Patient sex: F
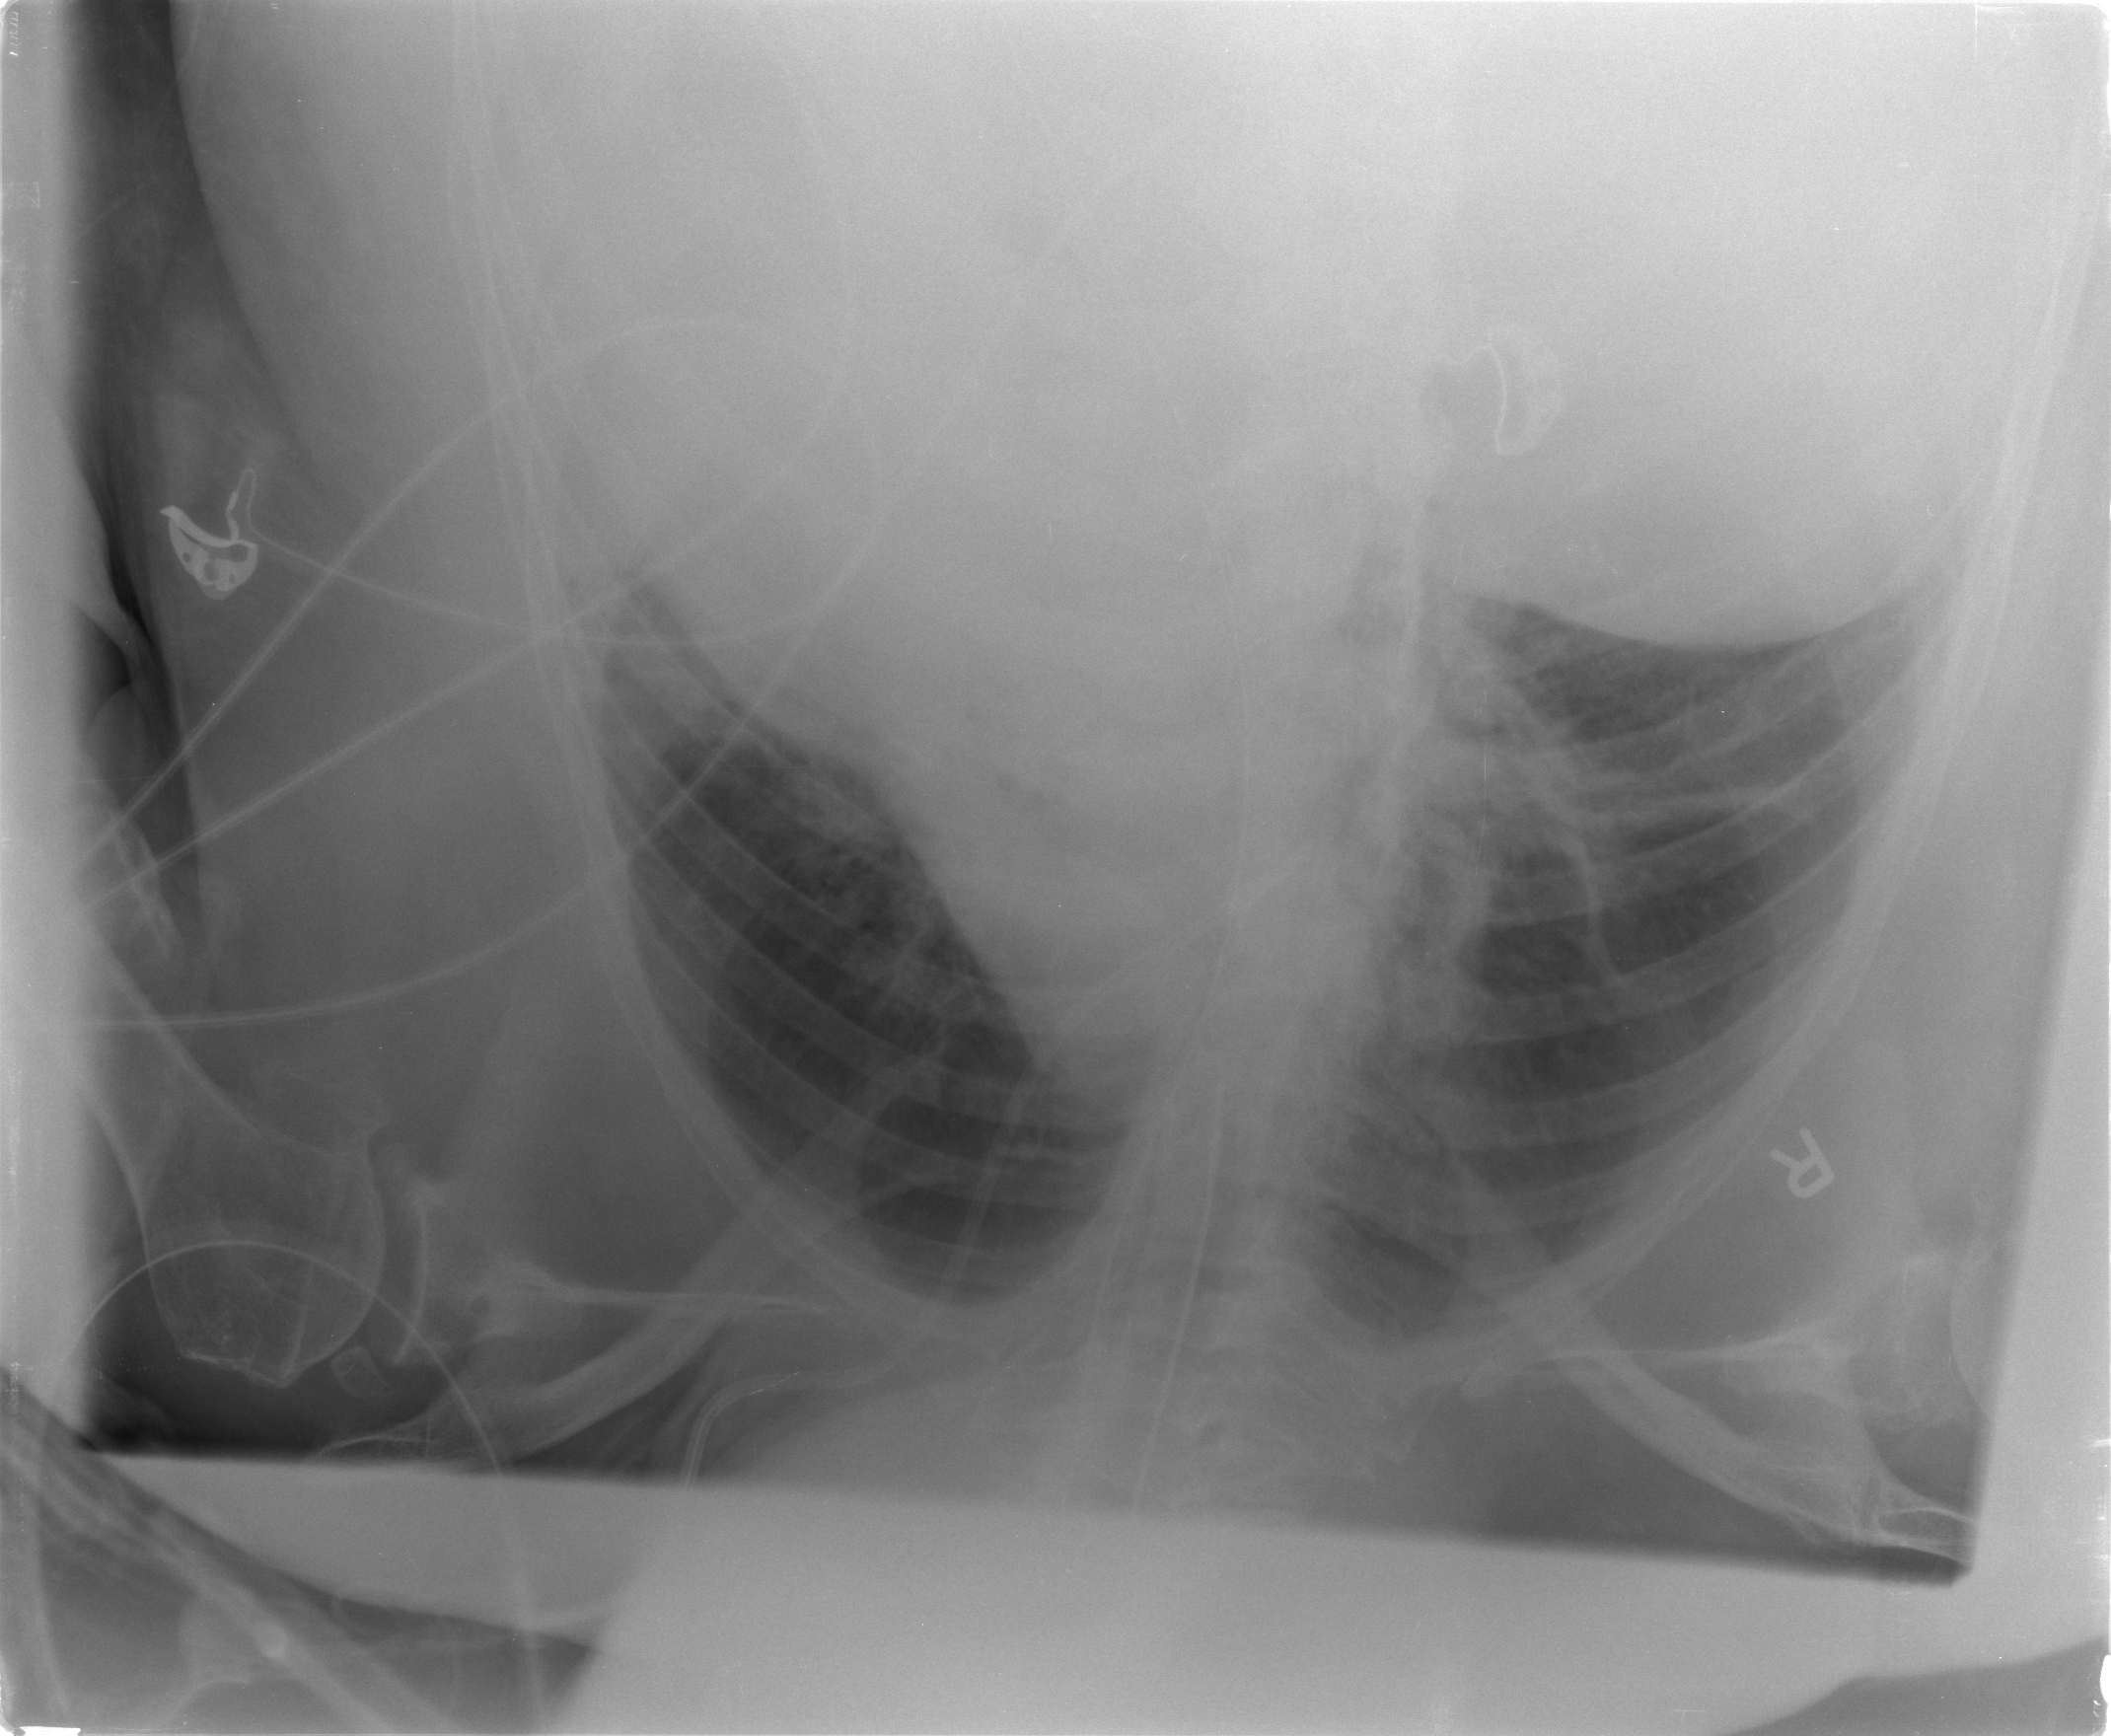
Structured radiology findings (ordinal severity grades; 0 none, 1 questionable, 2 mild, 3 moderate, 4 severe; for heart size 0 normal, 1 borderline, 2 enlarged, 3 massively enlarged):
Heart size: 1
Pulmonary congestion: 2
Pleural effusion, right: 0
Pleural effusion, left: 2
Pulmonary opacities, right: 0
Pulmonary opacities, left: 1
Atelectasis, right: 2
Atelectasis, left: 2